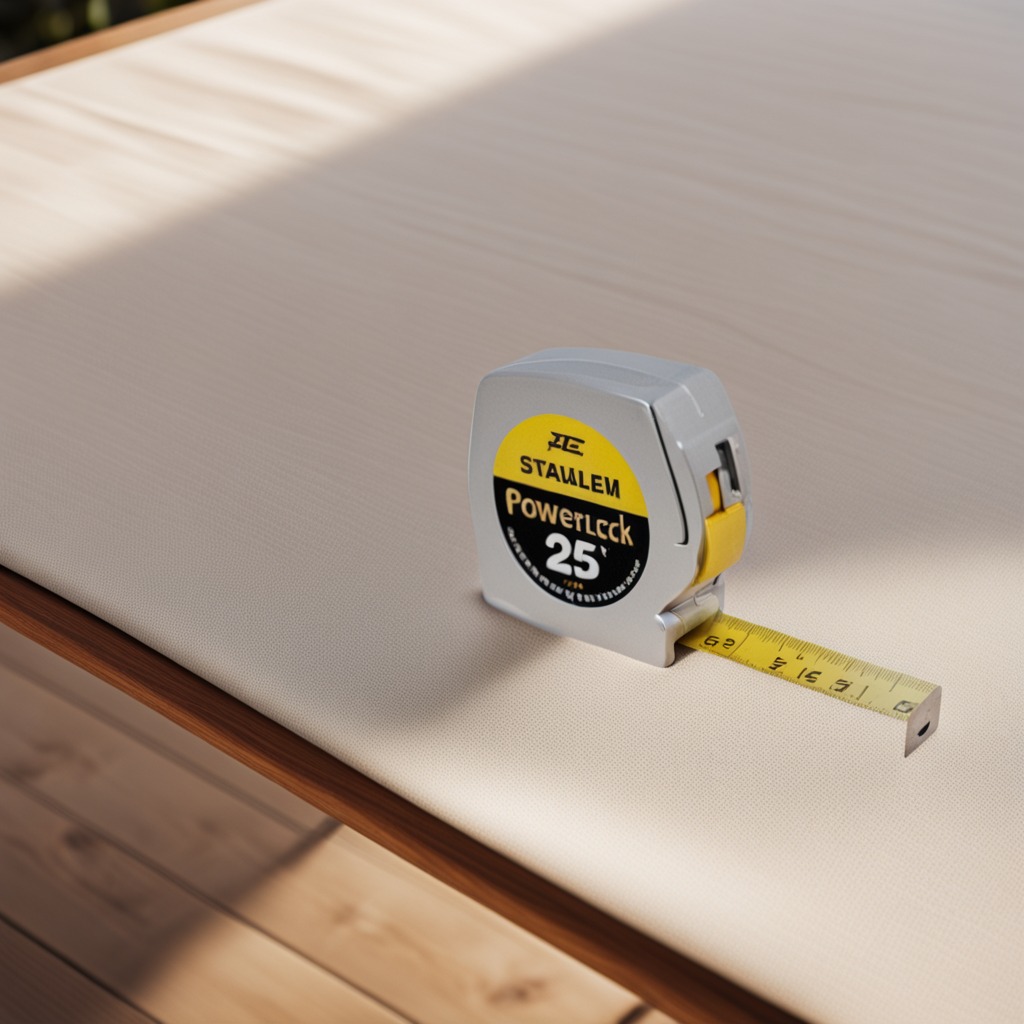
A measuring tape is lying on a wooden table in an outdoor workshop during daytime bright natural light soft shadows worn but beneath the cloth.